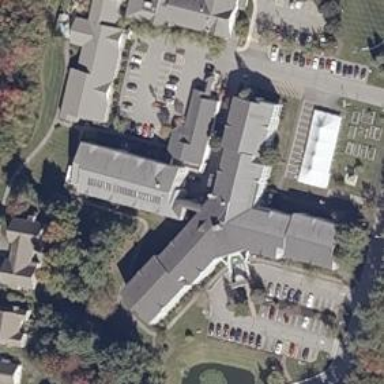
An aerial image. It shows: Nursing home.